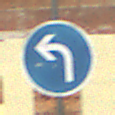
Verkehrszeichen: VorgeschriebeneFahrtrichtungLinks
Umgebung: Outdoor, Suburban
Tageszeit: Midday
Wetter: PartlyCloudy
Licht: Natural
Jahreszeit: NotSpecified
Kontrast: HighContrast